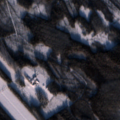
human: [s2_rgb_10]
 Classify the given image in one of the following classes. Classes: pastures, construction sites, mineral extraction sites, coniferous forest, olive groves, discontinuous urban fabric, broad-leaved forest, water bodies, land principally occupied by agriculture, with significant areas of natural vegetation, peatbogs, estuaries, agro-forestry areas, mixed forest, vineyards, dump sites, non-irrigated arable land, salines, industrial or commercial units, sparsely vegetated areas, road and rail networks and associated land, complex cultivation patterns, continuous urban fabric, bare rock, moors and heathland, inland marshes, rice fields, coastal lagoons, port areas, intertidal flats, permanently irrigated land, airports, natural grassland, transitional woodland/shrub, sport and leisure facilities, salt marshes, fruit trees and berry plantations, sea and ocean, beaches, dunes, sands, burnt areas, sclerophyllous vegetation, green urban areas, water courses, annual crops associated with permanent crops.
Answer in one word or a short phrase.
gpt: non-irrigated arable land, coniferous forest, mixed forest, transitional woodland/shrub